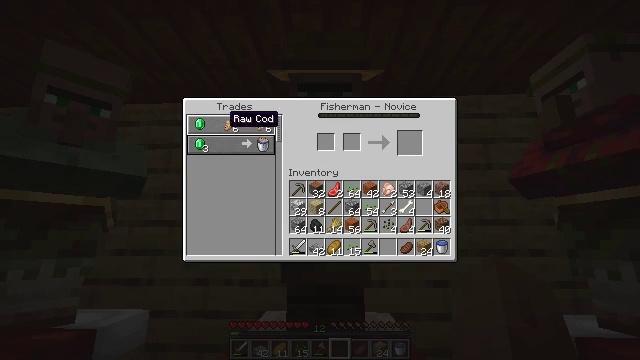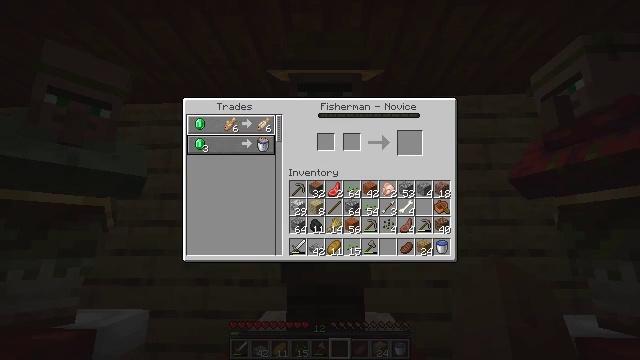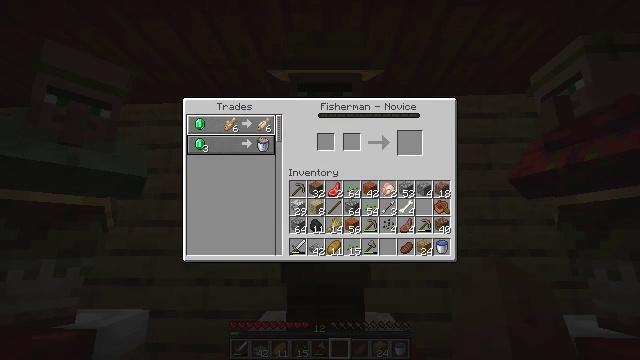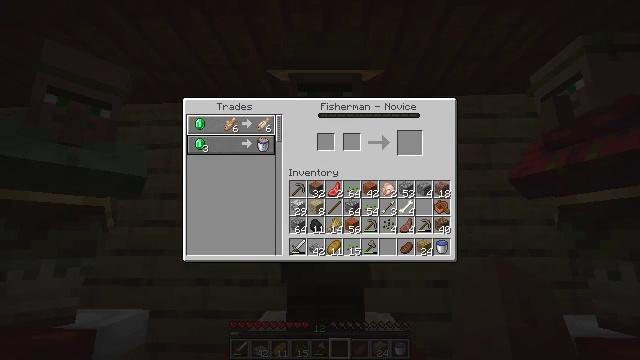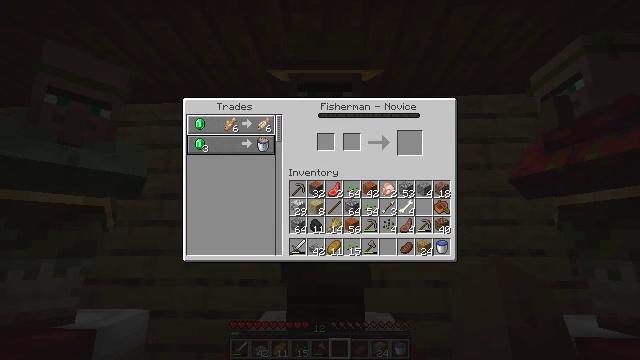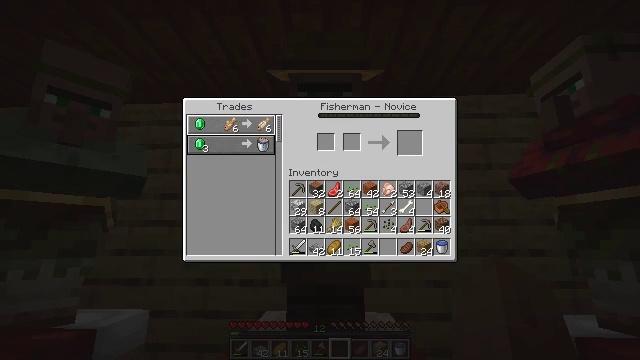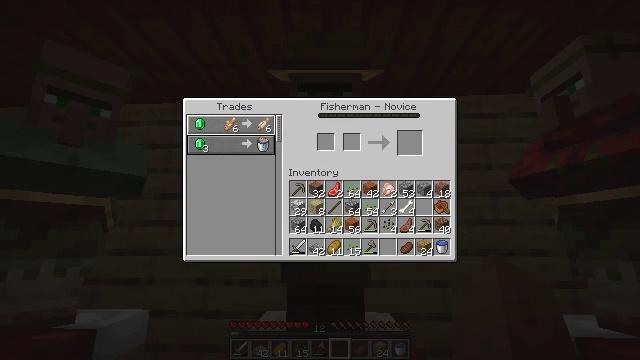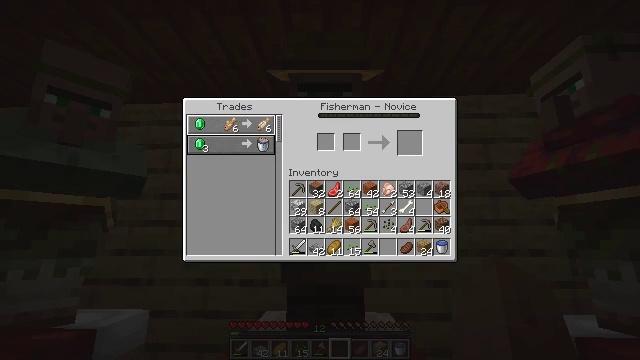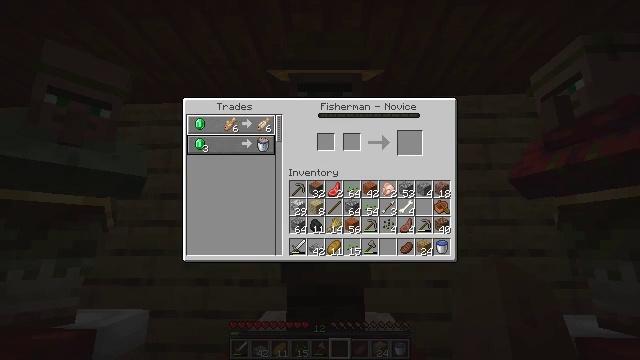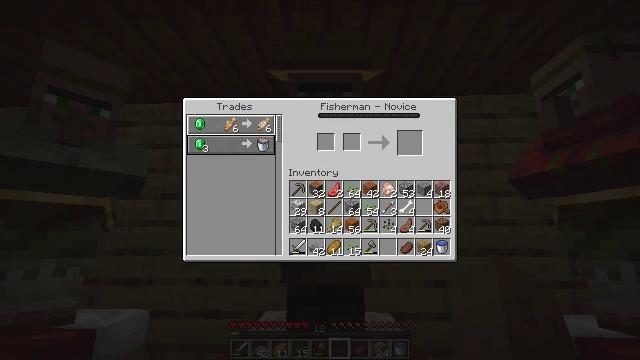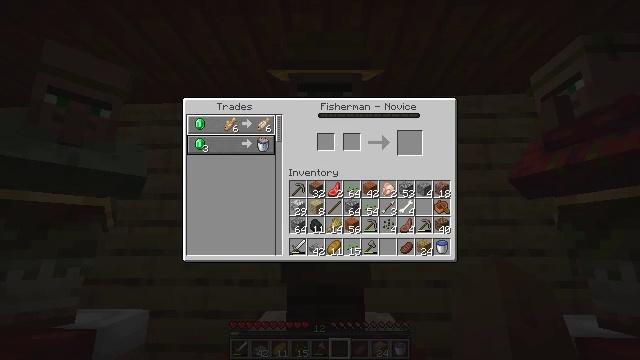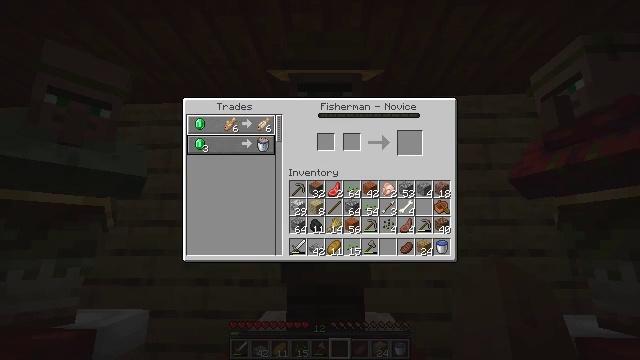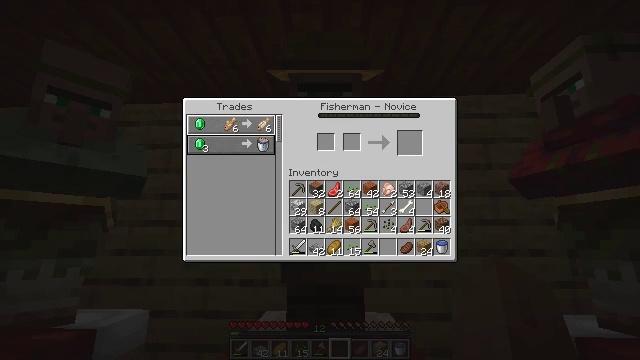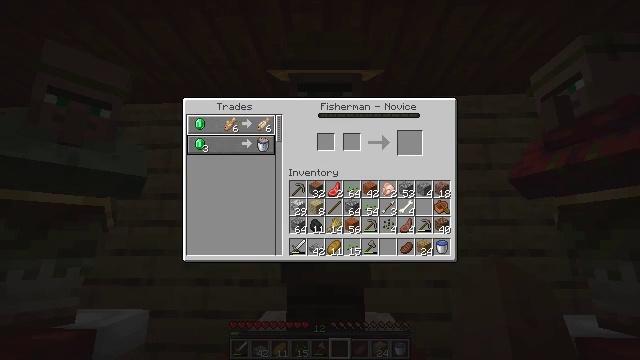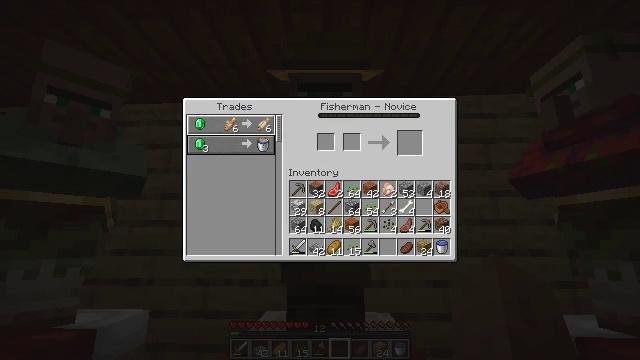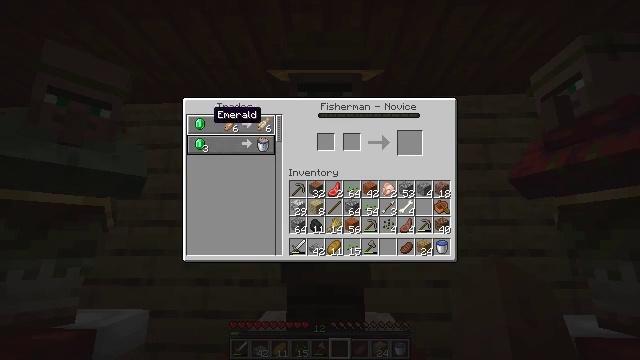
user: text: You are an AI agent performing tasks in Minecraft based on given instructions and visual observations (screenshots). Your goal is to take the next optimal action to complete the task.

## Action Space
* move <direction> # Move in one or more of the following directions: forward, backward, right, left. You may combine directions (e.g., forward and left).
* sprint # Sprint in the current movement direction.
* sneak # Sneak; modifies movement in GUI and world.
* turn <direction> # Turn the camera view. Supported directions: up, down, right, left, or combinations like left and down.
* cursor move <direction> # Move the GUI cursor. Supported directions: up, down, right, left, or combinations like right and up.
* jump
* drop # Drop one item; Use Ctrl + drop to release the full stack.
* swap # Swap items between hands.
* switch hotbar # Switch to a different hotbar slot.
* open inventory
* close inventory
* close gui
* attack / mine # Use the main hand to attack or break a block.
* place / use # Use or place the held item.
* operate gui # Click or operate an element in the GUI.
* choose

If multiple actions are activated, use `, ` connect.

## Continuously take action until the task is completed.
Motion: motion action
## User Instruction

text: Break the cobblestone slab to recycle it.
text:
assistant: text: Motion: no_op
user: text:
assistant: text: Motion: cursor move left
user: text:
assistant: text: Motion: no_op
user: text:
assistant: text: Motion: no_op
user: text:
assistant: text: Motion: no_op
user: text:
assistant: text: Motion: no_op
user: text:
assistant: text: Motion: no_op
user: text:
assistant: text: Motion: no_op
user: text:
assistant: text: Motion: no_op
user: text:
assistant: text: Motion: no_op
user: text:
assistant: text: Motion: no_op
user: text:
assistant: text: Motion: no_op
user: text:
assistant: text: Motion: no_op
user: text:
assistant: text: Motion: no_op
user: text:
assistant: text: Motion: no_op
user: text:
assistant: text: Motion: no_op
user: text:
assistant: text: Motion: no_op
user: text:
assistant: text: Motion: no_op
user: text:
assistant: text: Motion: no_op
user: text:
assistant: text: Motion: no_op
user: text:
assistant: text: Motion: no_op
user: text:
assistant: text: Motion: cursor move right
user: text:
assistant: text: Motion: no_op
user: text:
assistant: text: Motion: no_op
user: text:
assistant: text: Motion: no_op
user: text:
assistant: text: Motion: no_op
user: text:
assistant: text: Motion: no_op
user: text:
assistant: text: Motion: no_op
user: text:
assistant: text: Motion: no_op
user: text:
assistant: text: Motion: no_op